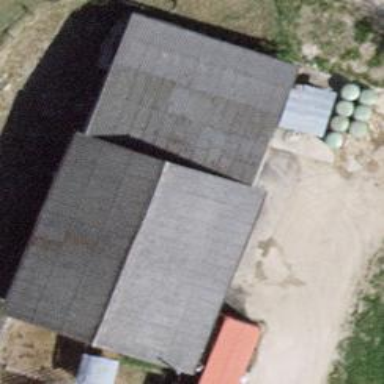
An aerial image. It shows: Farmyard area.